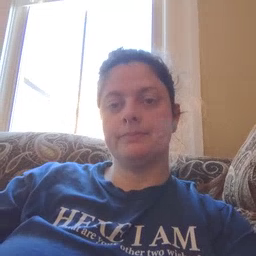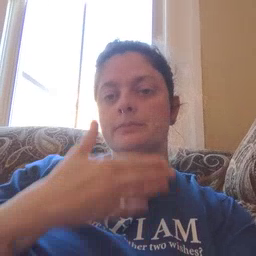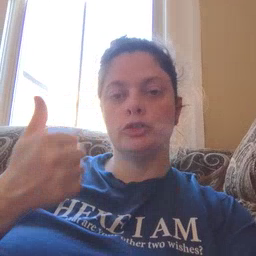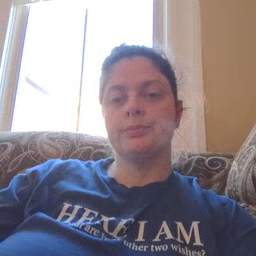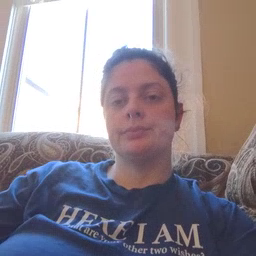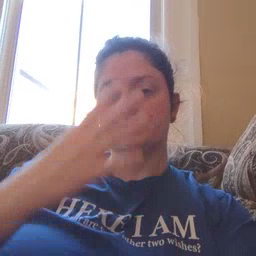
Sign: better